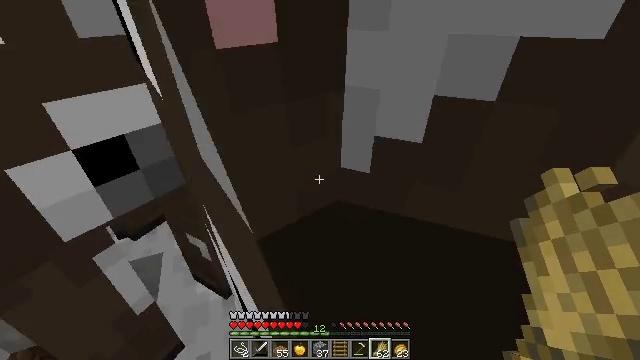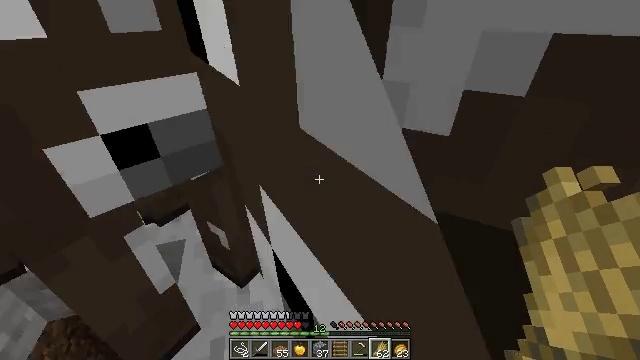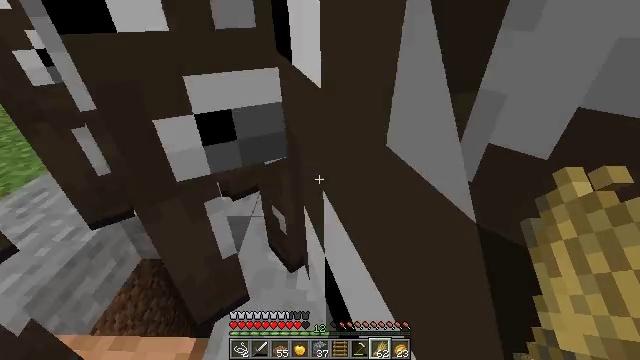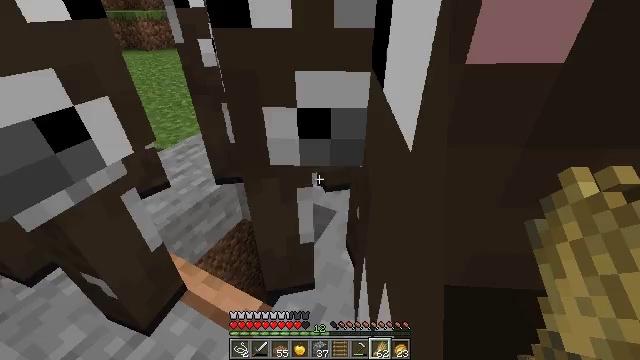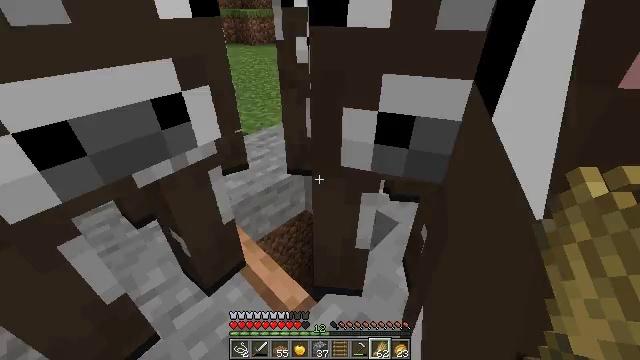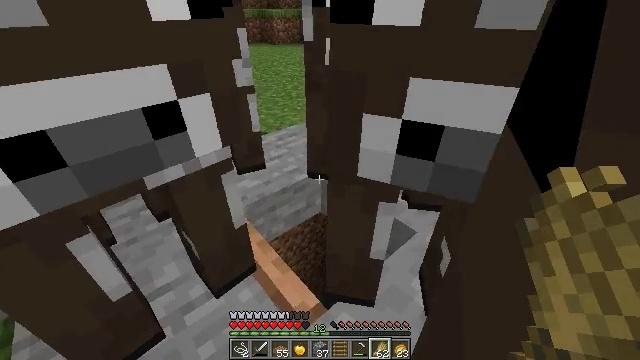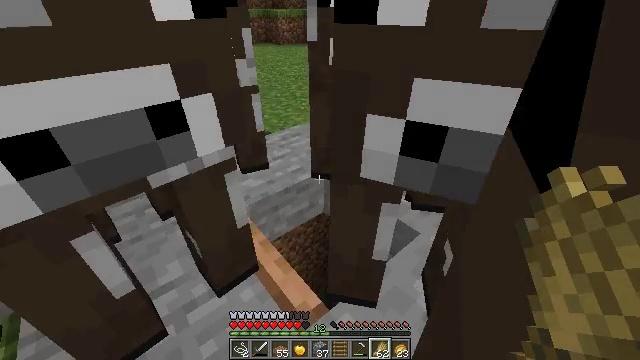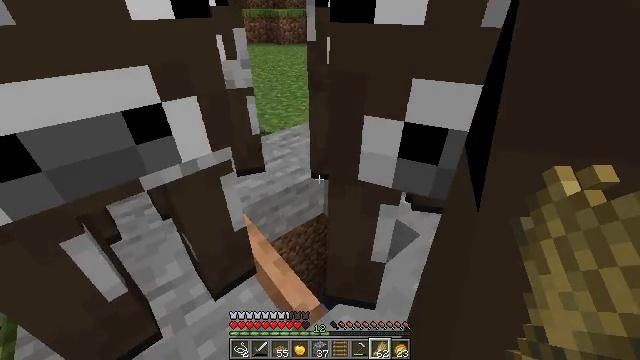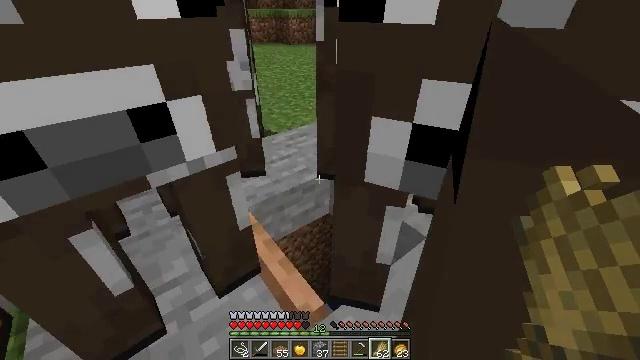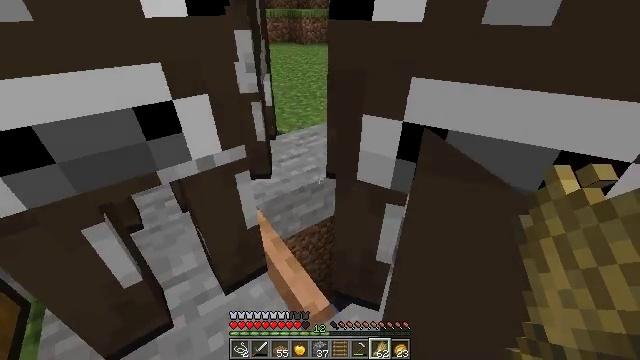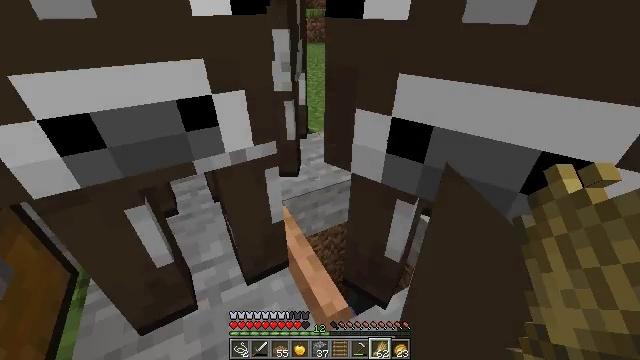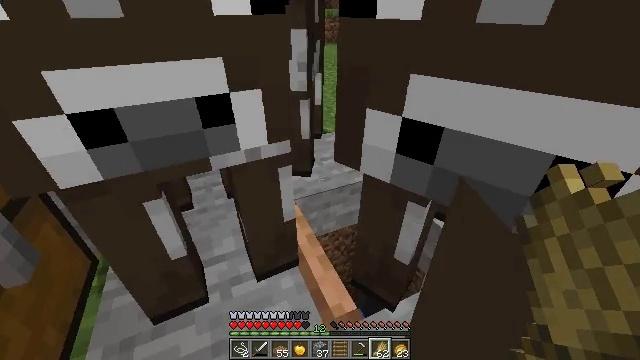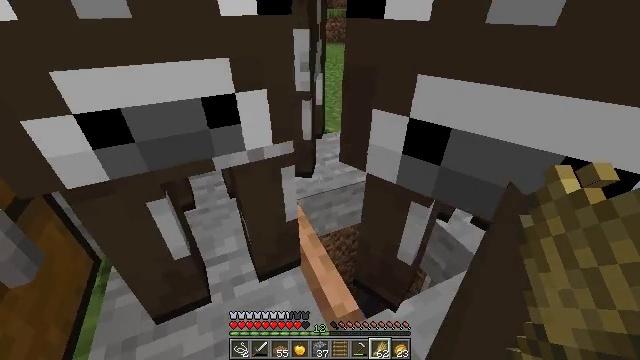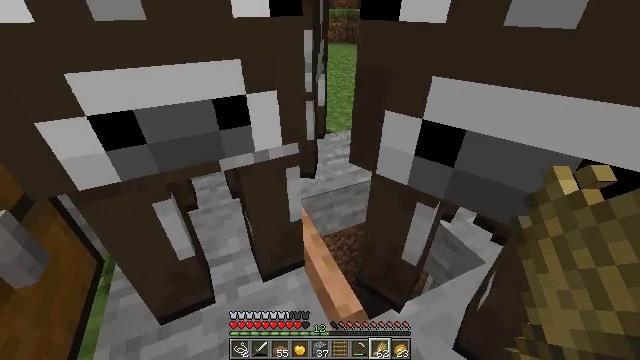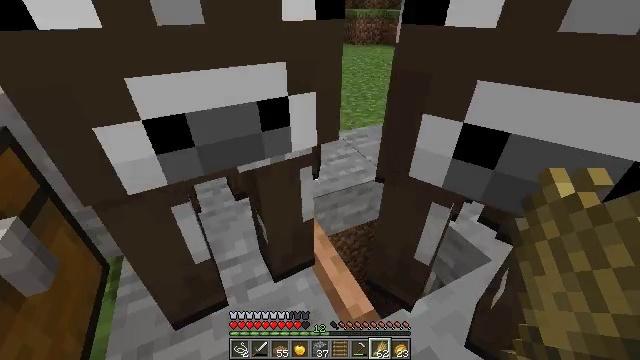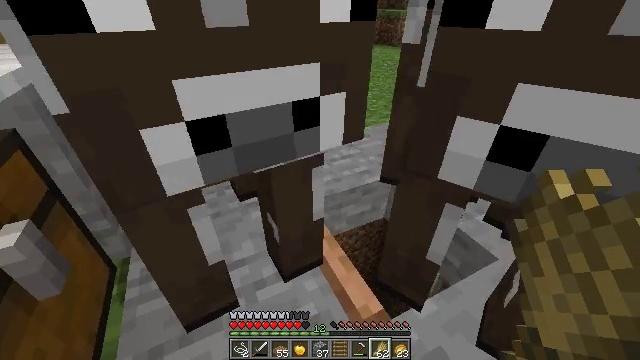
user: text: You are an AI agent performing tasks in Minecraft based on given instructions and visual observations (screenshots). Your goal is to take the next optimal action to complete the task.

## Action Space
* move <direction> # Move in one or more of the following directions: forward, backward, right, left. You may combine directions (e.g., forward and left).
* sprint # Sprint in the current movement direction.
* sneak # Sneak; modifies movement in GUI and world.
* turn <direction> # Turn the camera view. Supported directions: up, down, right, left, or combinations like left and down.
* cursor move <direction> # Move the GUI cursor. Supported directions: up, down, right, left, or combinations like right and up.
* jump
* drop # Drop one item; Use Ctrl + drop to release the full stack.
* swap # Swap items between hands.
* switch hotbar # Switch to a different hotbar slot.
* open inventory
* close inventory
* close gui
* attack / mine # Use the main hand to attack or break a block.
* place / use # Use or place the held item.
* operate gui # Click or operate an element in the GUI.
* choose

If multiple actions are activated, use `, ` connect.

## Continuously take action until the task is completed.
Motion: motion action
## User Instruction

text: Mine the jungle trapdoor.
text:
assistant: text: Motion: move forward and move right, sneak, turn left
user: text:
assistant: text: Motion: move forward and move right, sneak, turn left
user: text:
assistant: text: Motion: move forward and move right, sneak, turn left
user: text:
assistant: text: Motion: move right, sneak, turn left
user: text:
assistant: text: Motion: move right, sneak, turn left
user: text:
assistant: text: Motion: sneak
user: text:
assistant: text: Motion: sneak
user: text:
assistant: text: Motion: sneak, turn left
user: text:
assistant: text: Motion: sneak, turn left
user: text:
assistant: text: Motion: sneak, turn left
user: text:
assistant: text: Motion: sneak, turn left
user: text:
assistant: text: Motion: move left, sneak
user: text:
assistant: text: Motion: move left, sneak
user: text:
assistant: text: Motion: move left, sneak, turn right
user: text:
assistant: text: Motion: move left, sneak
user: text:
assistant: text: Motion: move left, sneak
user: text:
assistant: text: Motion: move left, sneak
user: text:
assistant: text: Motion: move left, sneak
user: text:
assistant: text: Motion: move left, sneak, turn right
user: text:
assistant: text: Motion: move left, sneak, turn right and down
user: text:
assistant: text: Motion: move left, sneak, turn right and down
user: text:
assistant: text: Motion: move forward and move left, sneak
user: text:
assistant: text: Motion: move forward and move left, sneak
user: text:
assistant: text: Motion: move forward and move left, sneak, turn right
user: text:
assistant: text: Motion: move forward and move left, sneak, turn right
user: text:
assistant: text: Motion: move forward and move left, sneak, turn right
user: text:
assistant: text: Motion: move forward and move left, sneak, turn right
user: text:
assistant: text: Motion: move forward and move left, sneak, turn right
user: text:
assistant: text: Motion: move forward and move left, sneak, turn right
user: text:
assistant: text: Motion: move left, sneak, turn right